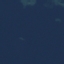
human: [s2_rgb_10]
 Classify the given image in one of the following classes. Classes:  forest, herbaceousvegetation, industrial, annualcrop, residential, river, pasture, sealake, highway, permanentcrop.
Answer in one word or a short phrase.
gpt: SeaLake